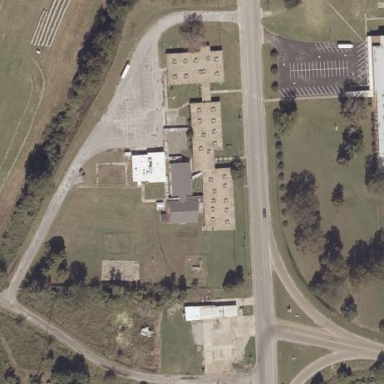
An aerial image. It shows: School building.